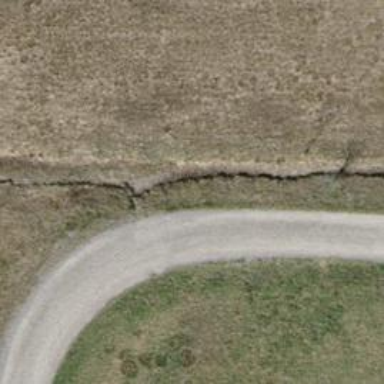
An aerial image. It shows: Compacted track with grade2 level.